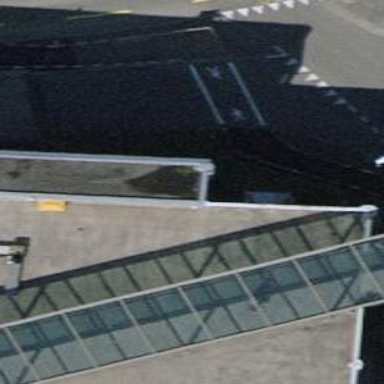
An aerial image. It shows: Multi-storey parking entrance.